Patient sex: M
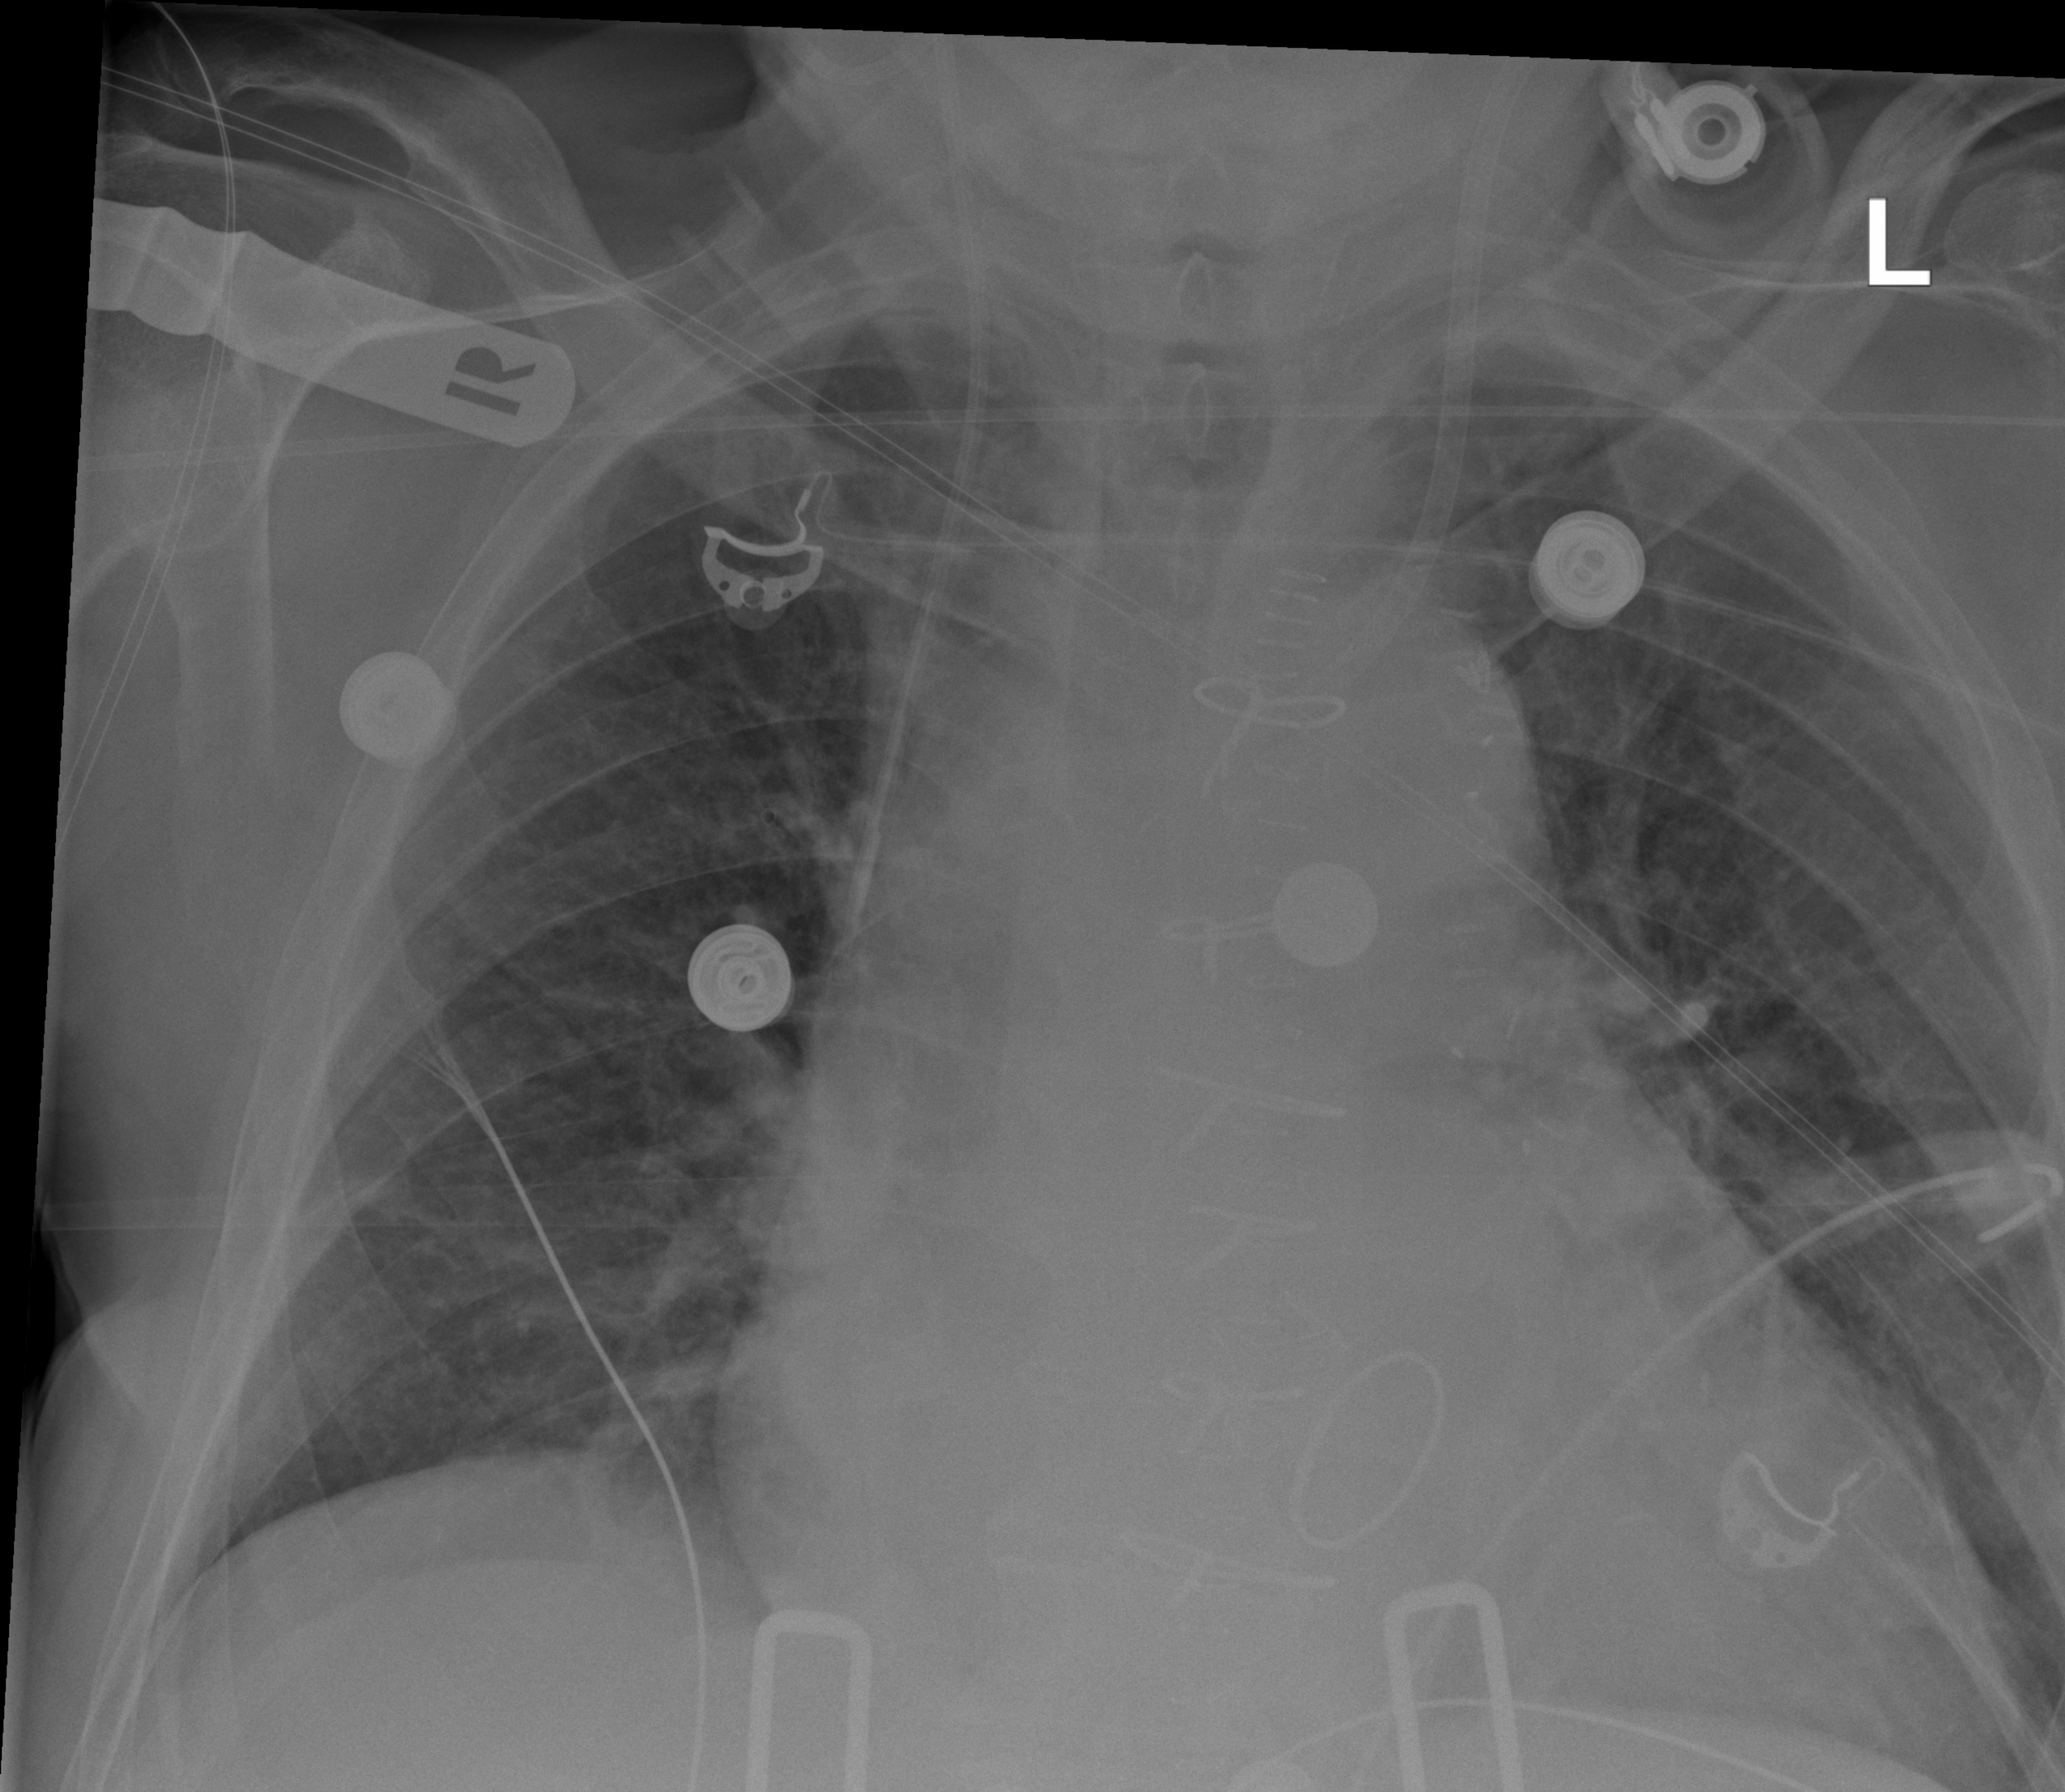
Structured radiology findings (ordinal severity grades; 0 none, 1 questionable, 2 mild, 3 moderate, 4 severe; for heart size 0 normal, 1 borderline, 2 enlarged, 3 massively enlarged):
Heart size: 2
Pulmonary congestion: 2
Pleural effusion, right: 0
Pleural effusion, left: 0
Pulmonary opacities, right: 0
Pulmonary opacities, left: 0
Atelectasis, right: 0
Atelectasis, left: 0